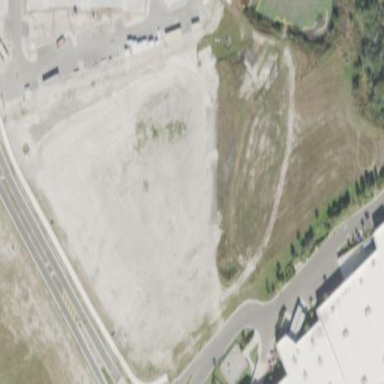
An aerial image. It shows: Brownfield site.